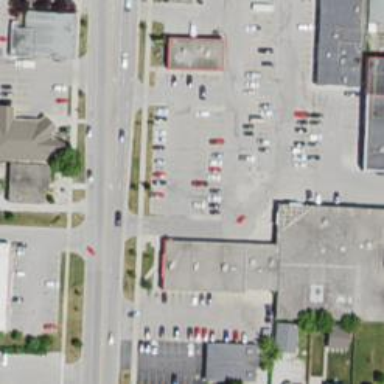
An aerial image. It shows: Pharmacy providing healthcare services.